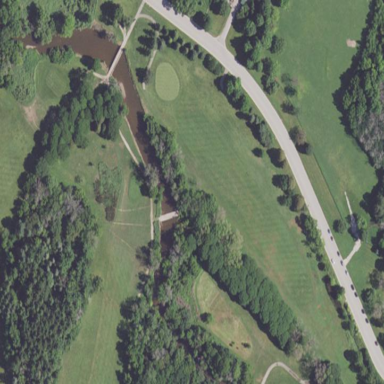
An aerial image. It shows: Water hazard in golf course. The hazard is natural water feature.